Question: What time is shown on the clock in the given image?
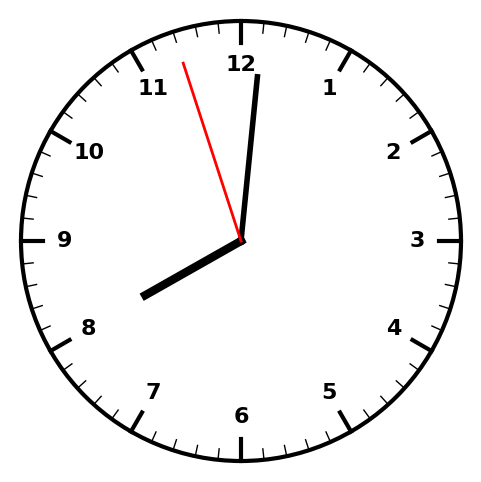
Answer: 08:00:57